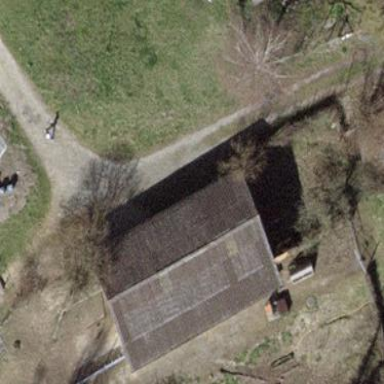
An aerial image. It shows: Gabled roof barn.